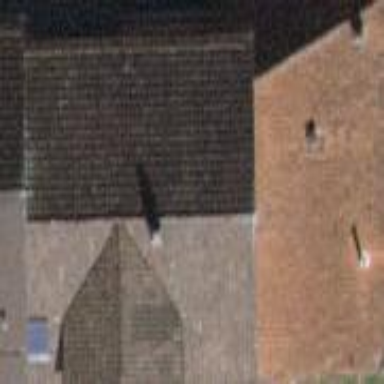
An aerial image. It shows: Terrace building.